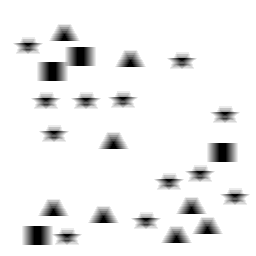
Squares: 4
Triangles: 8
Stars: 12
Total shapes: 24